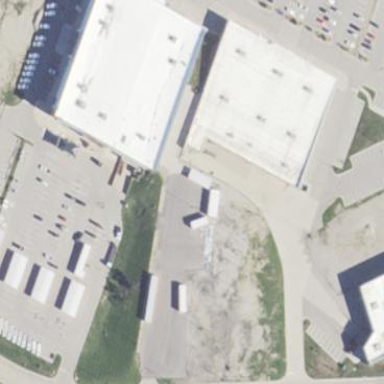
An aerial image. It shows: Retail building.